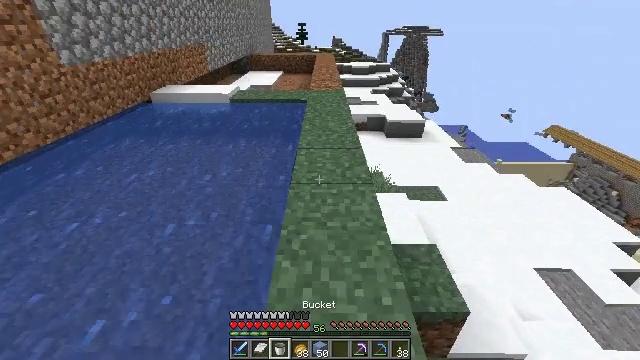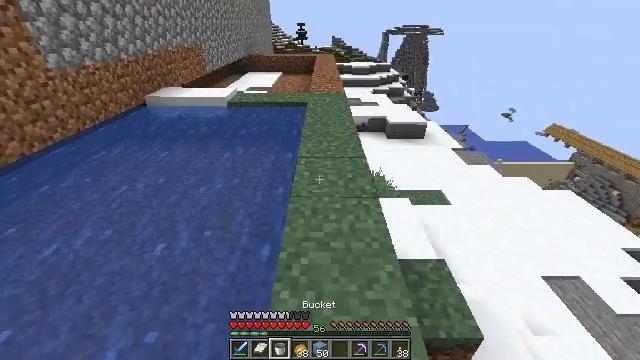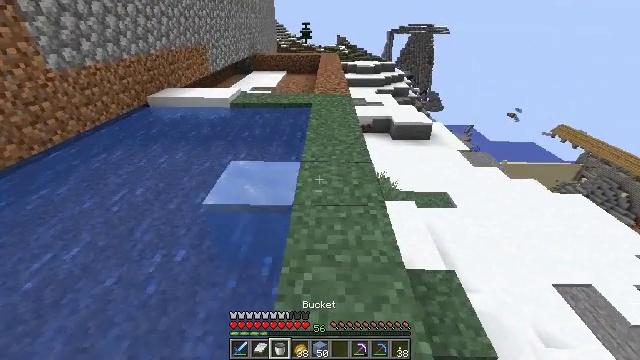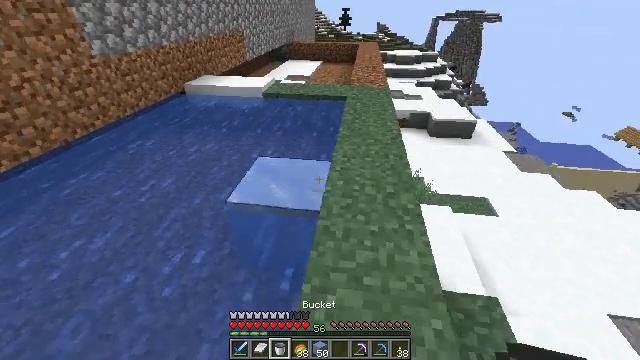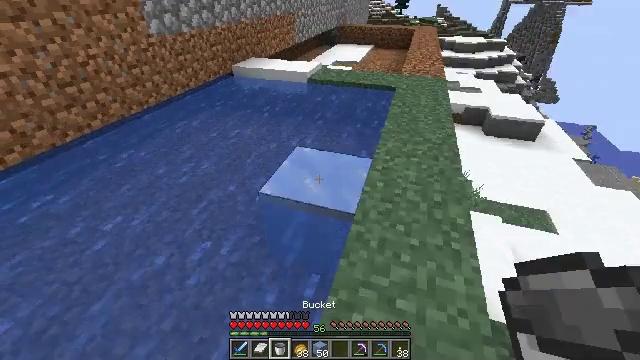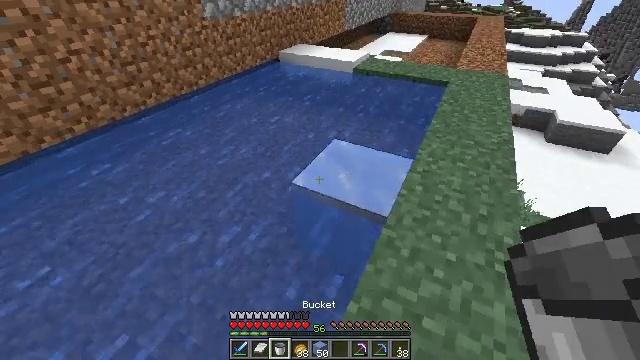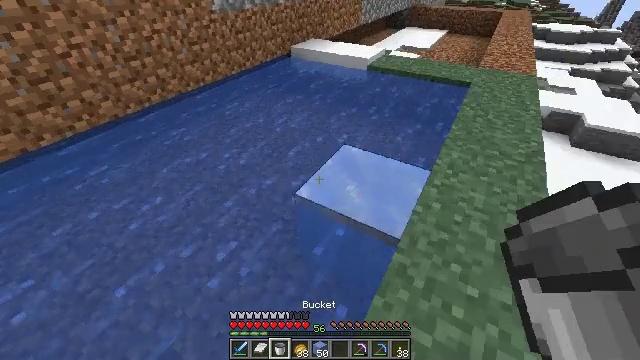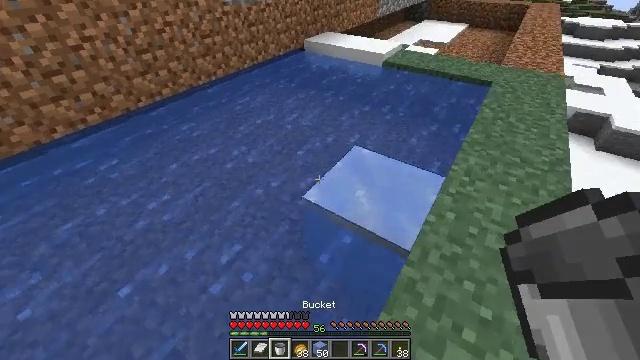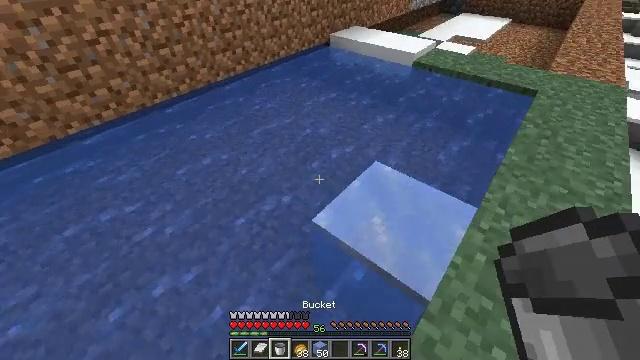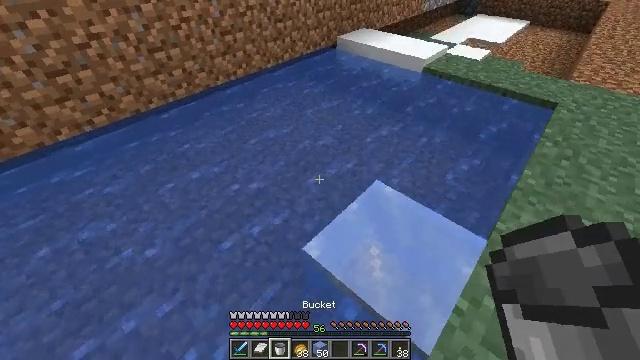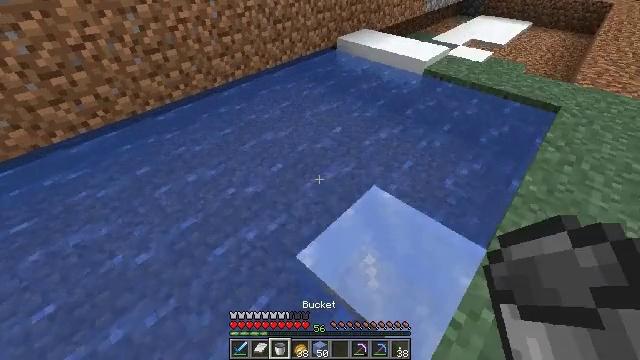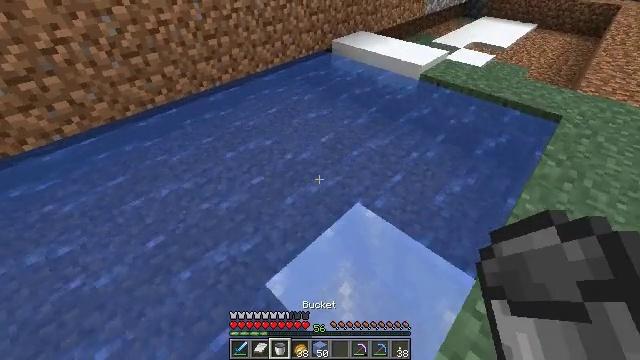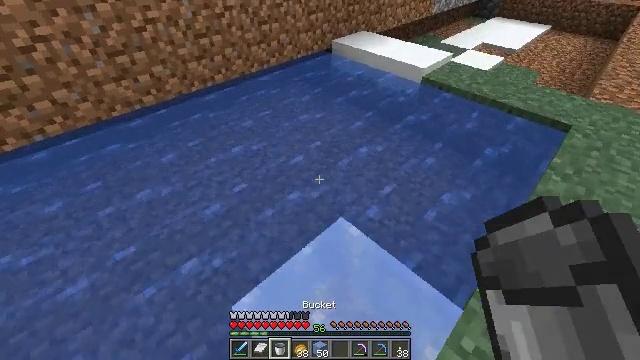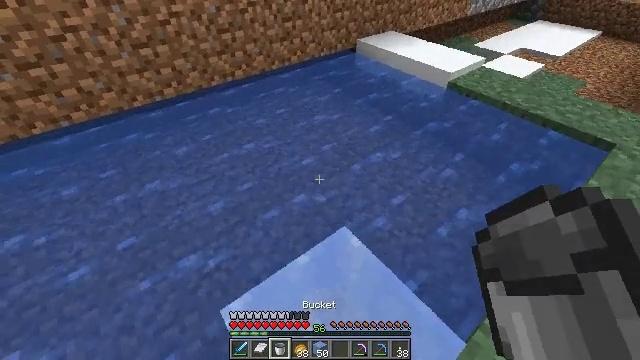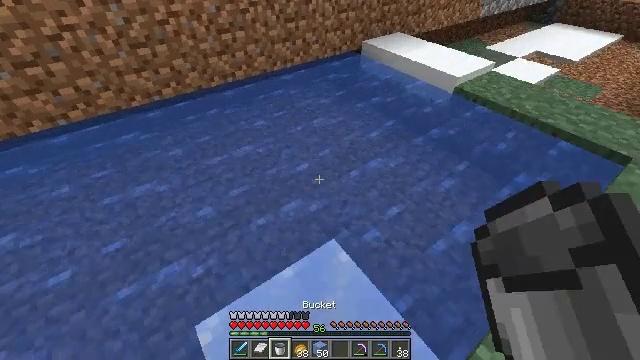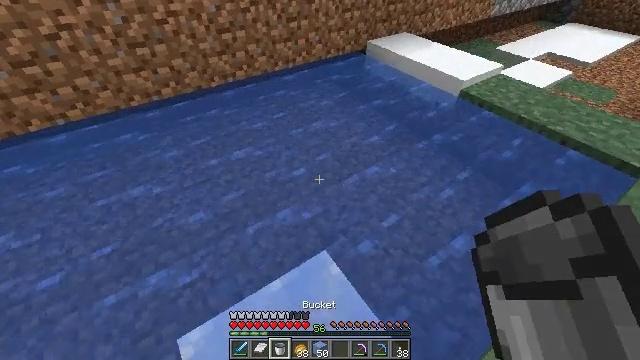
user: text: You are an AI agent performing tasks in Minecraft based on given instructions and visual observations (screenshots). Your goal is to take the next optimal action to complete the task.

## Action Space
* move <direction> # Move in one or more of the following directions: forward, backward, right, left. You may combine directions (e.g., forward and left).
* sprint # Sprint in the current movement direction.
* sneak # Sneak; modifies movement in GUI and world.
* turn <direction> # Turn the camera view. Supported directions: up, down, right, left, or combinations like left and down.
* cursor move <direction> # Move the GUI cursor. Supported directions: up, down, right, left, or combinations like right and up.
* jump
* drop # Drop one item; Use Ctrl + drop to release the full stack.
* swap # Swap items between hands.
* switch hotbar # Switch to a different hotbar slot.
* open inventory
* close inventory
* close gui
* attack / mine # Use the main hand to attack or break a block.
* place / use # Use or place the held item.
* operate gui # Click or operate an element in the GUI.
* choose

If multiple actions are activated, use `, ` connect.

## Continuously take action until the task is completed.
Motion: motion action
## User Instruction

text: Harvest the ice from frozen areas.
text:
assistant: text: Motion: move forward
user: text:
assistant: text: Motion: move forward
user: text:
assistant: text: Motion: move forward, turn left and down
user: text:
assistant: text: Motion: move forward, turn left and down
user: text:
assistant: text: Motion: move forward, turn left and down
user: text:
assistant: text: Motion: move forward, turn left and down
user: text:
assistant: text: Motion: move forward, turn left and down
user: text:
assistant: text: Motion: move forward, turn left and down
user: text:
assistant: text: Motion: move forward and move right, turn left
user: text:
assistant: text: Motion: move forward and move right
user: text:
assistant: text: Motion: move forward and move right
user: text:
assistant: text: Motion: move forward and move right, turn left
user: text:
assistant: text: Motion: move forward and move right, turn left
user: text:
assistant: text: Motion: move forward and move right, turn left
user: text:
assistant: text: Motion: move forward and move right, turn left
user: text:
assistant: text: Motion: move forward and move right, turn left and down
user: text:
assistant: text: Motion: move right, turn left and down
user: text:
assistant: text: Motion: turn left and down
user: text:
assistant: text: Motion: turn left and down
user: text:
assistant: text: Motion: turn left and down
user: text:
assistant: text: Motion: turn left
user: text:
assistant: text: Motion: turn left
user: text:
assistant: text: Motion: no_op
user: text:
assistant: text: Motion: no_op
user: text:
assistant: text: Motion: turn left
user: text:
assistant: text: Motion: turn left
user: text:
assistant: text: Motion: turn left
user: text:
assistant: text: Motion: no_op
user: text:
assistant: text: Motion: no_op
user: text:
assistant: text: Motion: no_op